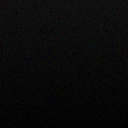
Screen state: off